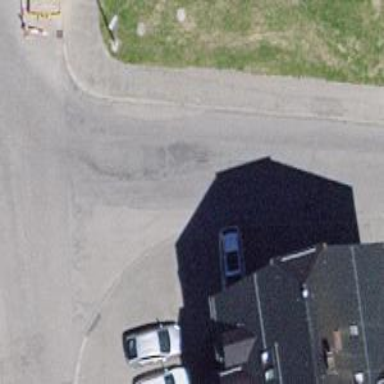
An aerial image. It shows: Kerb barrier.